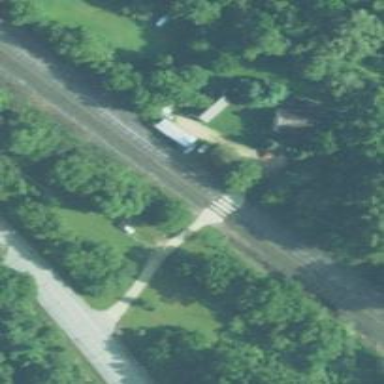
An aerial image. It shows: Level crossing along the railway.